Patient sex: M
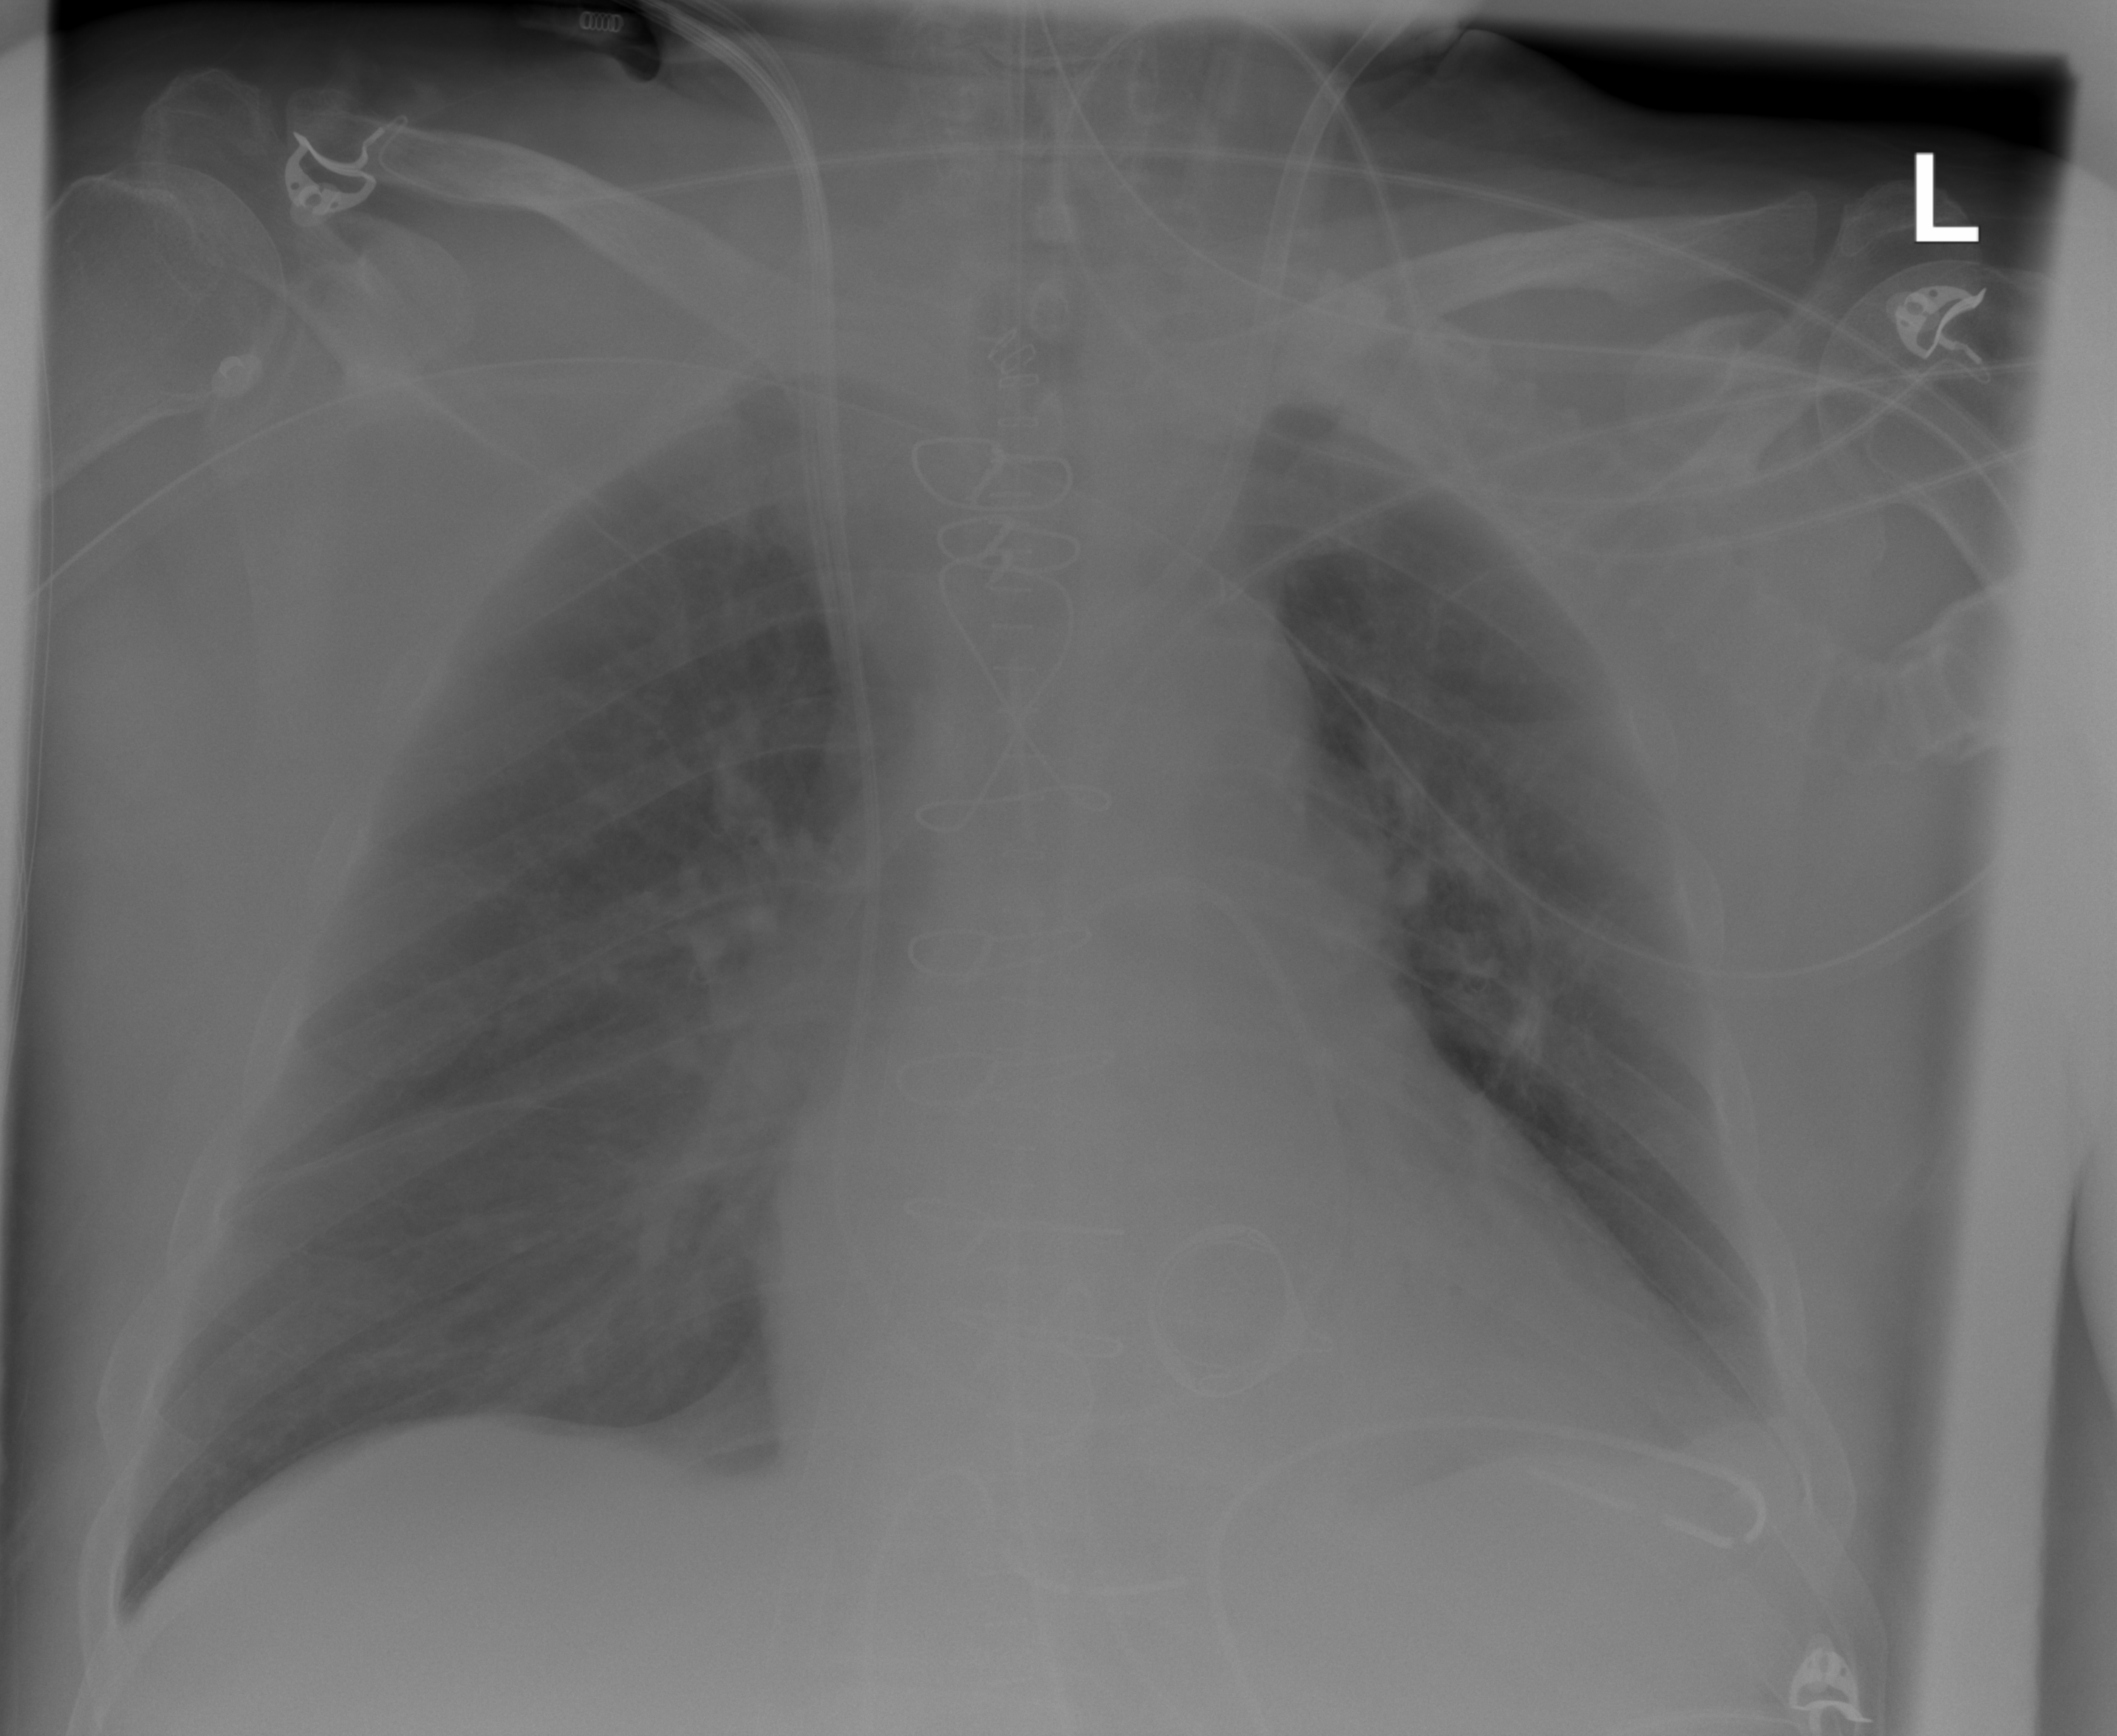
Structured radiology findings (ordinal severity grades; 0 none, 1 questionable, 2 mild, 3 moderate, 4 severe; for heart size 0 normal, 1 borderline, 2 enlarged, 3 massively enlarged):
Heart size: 1
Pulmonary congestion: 0
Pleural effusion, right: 0
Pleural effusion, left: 2
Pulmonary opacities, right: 0
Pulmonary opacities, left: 0
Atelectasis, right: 0
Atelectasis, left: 2